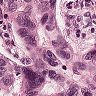
Metastatic tissue present: yes